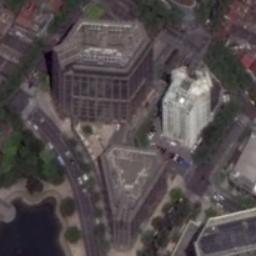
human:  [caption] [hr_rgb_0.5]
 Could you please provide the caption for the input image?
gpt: The commercial area is near the road .

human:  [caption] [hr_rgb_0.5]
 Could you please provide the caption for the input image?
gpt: Houses come in all shapes and sizes .

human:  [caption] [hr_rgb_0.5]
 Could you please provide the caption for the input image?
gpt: In a business district there are several tall buildings of different shapes and several roads with many cars  There is a lake next to the buildings .

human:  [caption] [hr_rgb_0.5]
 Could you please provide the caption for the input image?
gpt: A commercial area with three high-rise buildings is surrounded by some roads and trees and a lake is next to the commercial area .

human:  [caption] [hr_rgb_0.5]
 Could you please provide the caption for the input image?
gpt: A hexagon building beside a white building on a commercial area .